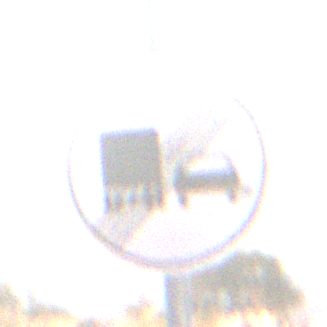
Verkehrszeichen: EndeUeberholverbotKraftfahrzeuge
Umgebung: Outdoor, Nature
Tageszeit: MorningAfternoon
Wetter: Clear
Licht: Natural
Jahreszeit: NotSpecified
Kontrast: HighContrast